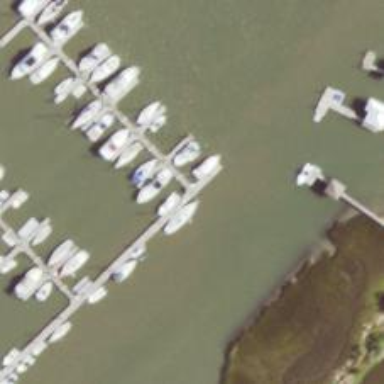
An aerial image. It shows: Pier with mooring facilities.